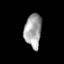
Tissue: lung
Cell type: Epithelial cells
Senescence score: 0.2154
Nuclear area (px): 566
Mean DAPI intensity: 163.212